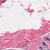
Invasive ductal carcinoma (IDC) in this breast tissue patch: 0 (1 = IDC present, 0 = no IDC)